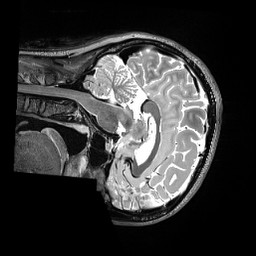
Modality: T2w
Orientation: sagittal
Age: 34
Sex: female
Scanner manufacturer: siemens
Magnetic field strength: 3 T
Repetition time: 3.2 s
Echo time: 0.563 s